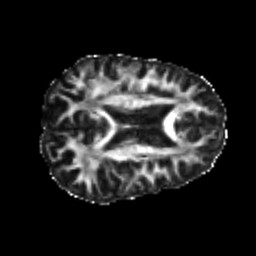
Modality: FA
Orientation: axial
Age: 25
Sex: female
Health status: healthy
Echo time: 0.074 s